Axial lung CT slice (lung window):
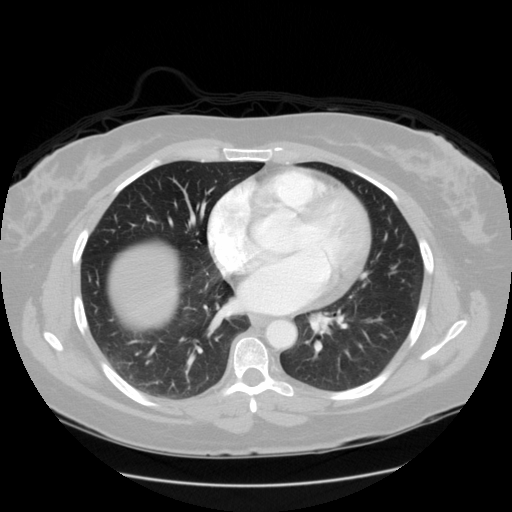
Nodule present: no